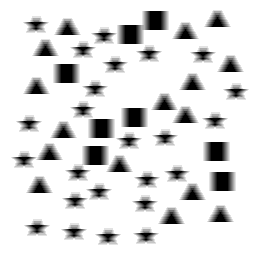
Squares: 8
Triangles: 16
Stars: 24
Total shapes: 48